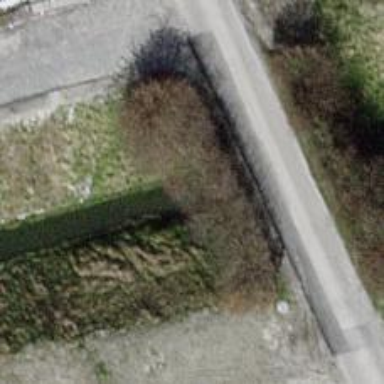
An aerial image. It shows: Culvert tunnel underneath ditch.